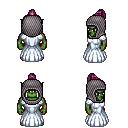
a pixel art fantasy rpg character, male body template, orc, green skin, underdress, teal pants, pink short topknot hairstyle, chain hood, four views (front, back, left, right), 2x2 character sprite sheet, small pixel art, hard edges, no anti-aliasing